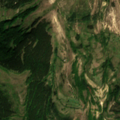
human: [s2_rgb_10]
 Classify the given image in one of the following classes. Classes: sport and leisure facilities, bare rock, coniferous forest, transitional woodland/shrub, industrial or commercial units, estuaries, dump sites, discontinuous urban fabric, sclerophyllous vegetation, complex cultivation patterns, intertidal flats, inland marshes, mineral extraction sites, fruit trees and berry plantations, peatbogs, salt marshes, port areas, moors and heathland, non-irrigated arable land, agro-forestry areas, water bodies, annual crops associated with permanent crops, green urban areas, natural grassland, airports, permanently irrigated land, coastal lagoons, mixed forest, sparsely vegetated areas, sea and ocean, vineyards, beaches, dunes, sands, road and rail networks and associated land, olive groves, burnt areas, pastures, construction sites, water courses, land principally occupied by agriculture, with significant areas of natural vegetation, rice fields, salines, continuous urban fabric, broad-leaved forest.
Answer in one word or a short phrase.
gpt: pastures, broad-leaved forest, coniferous forest, mixed forest, natural grassland, moors and heathland